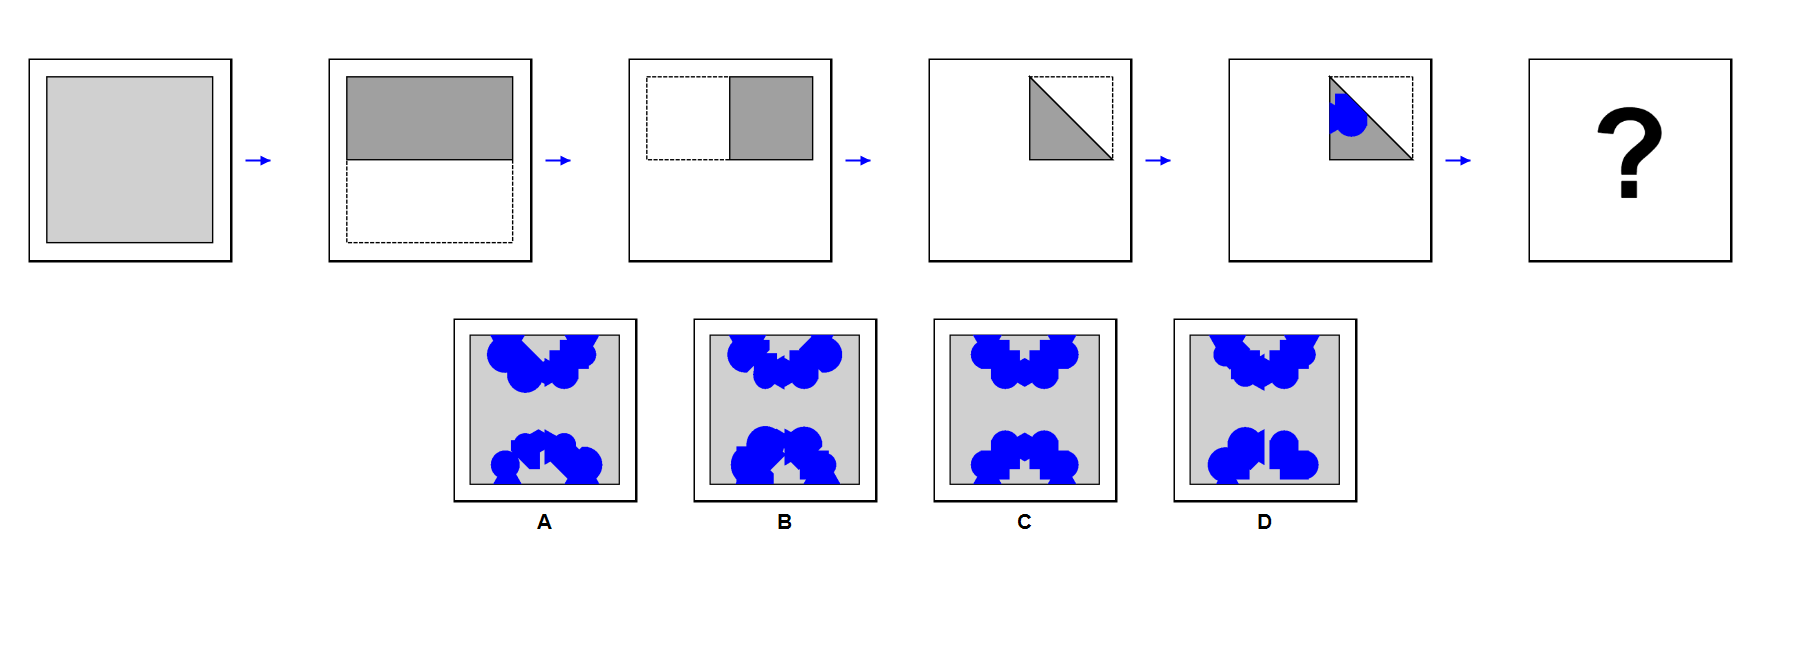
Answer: C